Question: I'm trying to find out how to create a link that will send the current page/article on my site to a users Kindle device. I haven't been able to find much about it, but I know it can be done because I see it here: <URL> and Instapaper offers this functionality, see image. Does anyone know how to do this, or even where to start?

I've seen other posts asking this question, but they were from a while ago and at the time it wasn't possible so there were no answers, now it's possible.
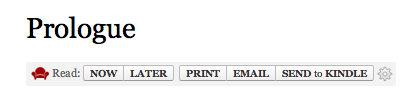
Answer: Each registered Kindle has an associated email address. Users can email documents to this address to copy them to their Kindle device and to Amazon's associated cloud storage.
However, by default only the email address associated with the user's Amazon account is whitelisted. You must ask the user to add your email address to their list. Once that's done you just need their Kindle email address and you're good to go.
Each Kindle email address has two variations: '@kindle.com' and '@free.kindle.com'. The '@free.kindle.com' will only transfer documents over Wi-Fi, so that the user is not charged. If you use the '@kindle.com' email address, it may instead be transfered over 3G at a cost to the user. They can configure their settings to disallow this, but you should be careful not to send documents to this address unexpectedly.
<URL> is a good example of how this could be done:

Although this has been offered to American Kindle customers for a long time, the international support has been poorer. Until recently this wasn't support in Canada at all, even for wi-fi transfers. I don't know where this is and is not currently supported.
For more details, such as the supported formats, please see the Amazon support document <URL>.